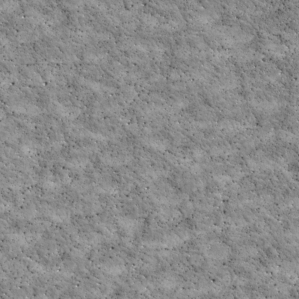
Label: non_frost